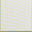
Piece: xx